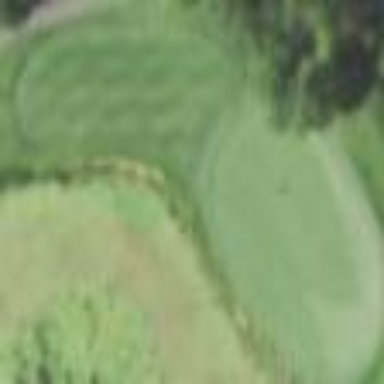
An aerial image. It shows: Grassy area designated as golf fairway.